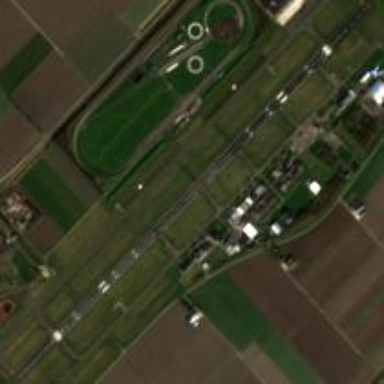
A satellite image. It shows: Asphalt runway at the airport.